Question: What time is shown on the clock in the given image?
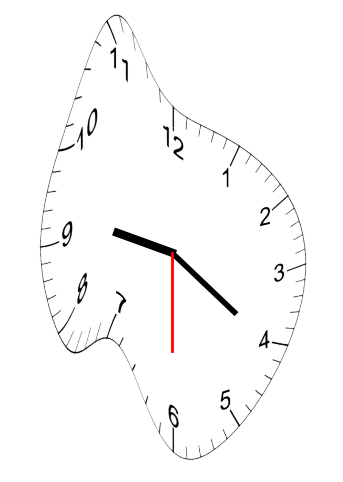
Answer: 09:20:30